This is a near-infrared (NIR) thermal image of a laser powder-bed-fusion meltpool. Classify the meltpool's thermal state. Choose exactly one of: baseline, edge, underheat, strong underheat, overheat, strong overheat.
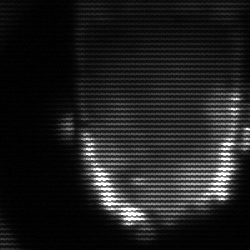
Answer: baseline